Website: crate-barrel
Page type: delivery-shipping
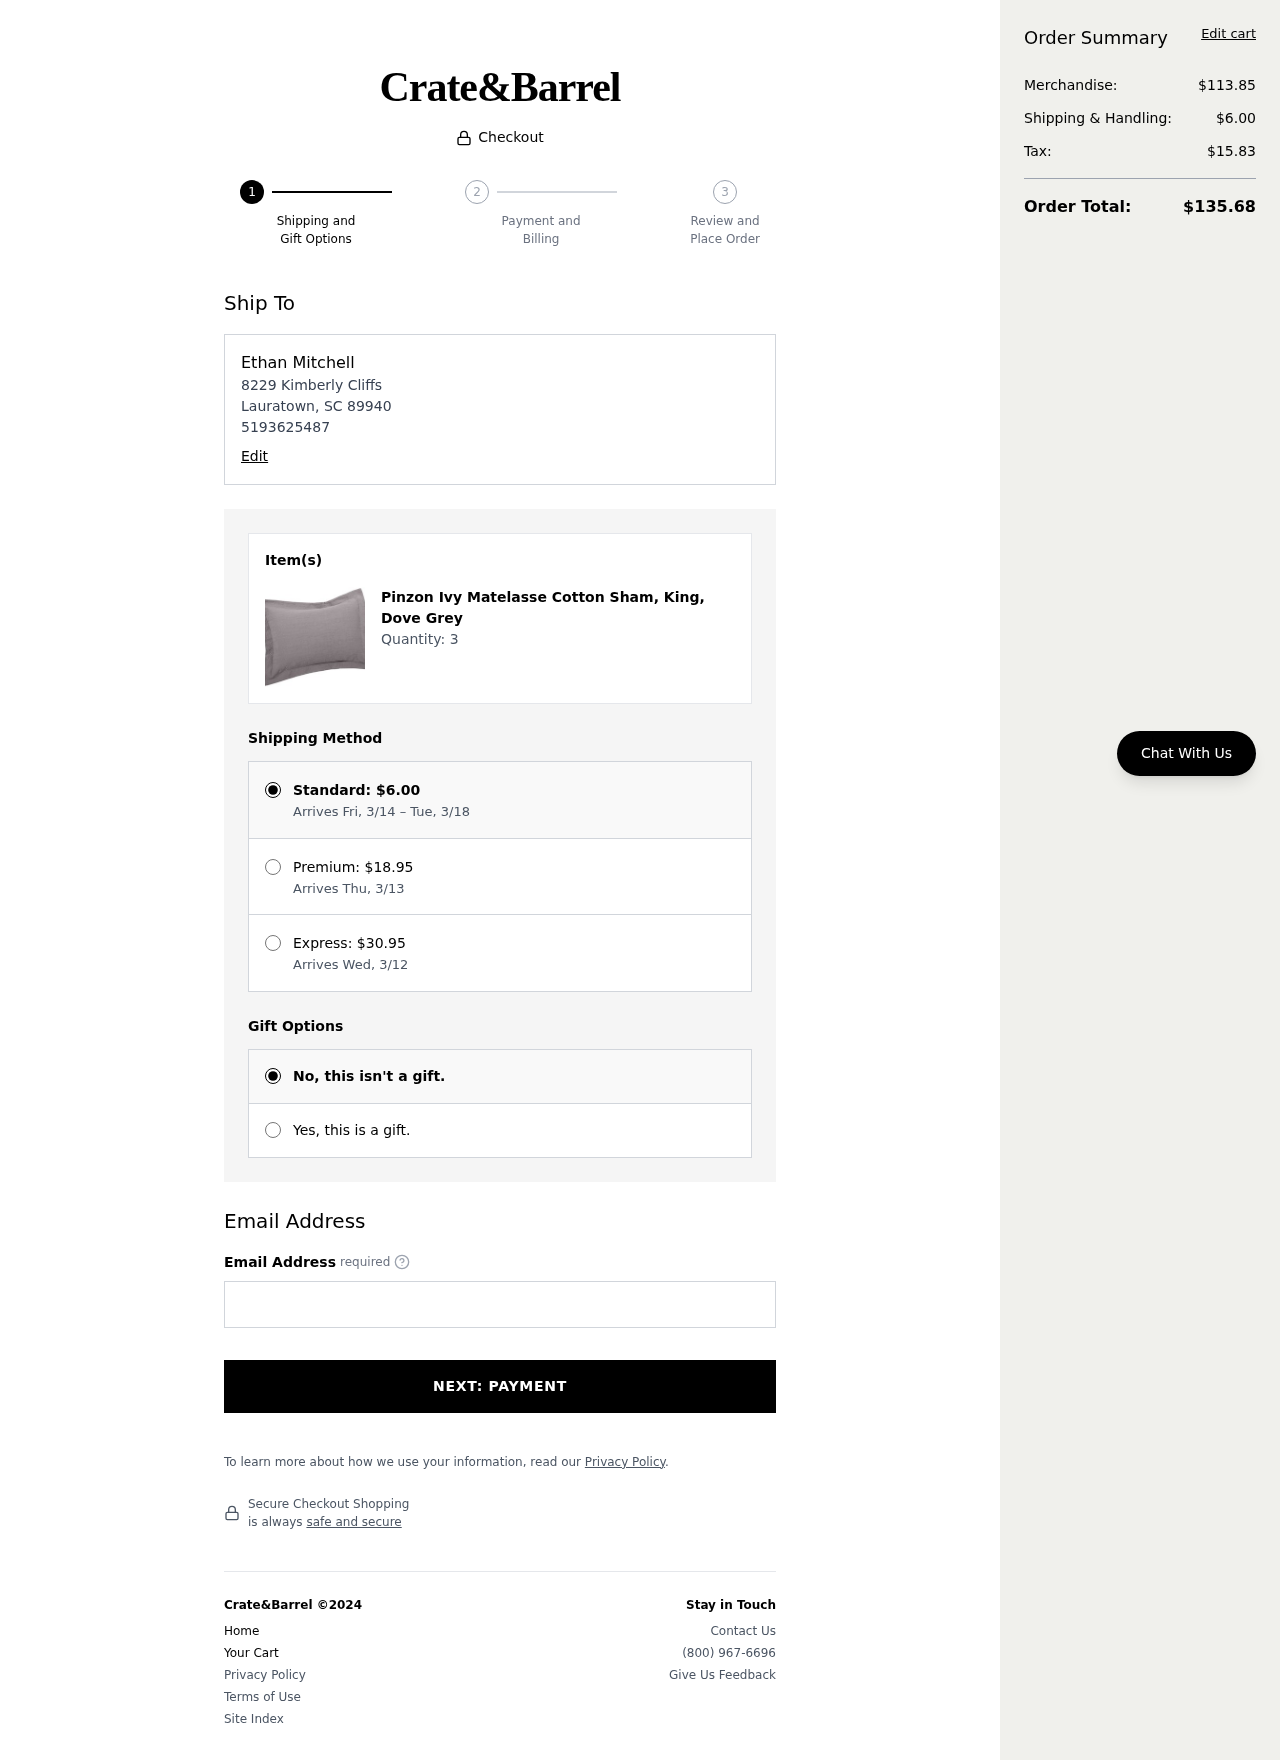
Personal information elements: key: PII_EMAIL
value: emitchell@gmail.com
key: PII_FULLNAME
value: Ethan Mitchell
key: PII_PHONE
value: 5193625487
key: PII_STREET
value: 8229 Kimberly Cliffs
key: PII_CITY_STATE_ZIP
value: Lauratown, SC 89940
Product elements: key: PRODUCT1_NAME
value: Pinzon Ivy Matelasse Cotton Sham, King, Dove Grey
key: PRODUCT1_QUANTITY
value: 3
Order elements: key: ORDER_SHIPPING_COST
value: $6.00
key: ORDER_SHIPPING_DATE
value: Arrives Fri, 3/14 – Tue, 3/18
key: ORDER_PREMIUM_SHIPPING
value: $18.95
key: ORDER_PREMIUM_DATE
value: Arrives Thu, 3/13
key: ORDER_EXPRESS_SHIPPING
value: $30.95
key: ORDER_EXPRESS_DATE
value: Arrives Wed, 3/12
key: ORDER_SUBTOTAL
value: $113.85
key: ORDER_TAX
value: $15.83
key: ORDER_TOTAL
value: $135.68